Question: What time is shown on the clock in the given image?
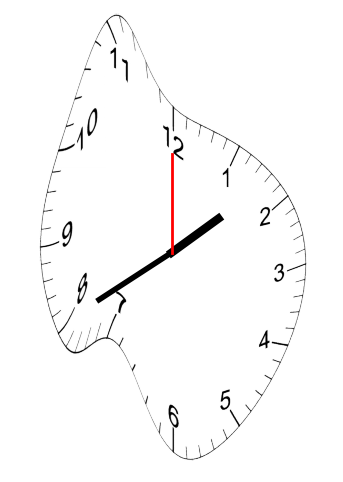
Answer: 01:40:00